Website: home-depot
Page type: payment
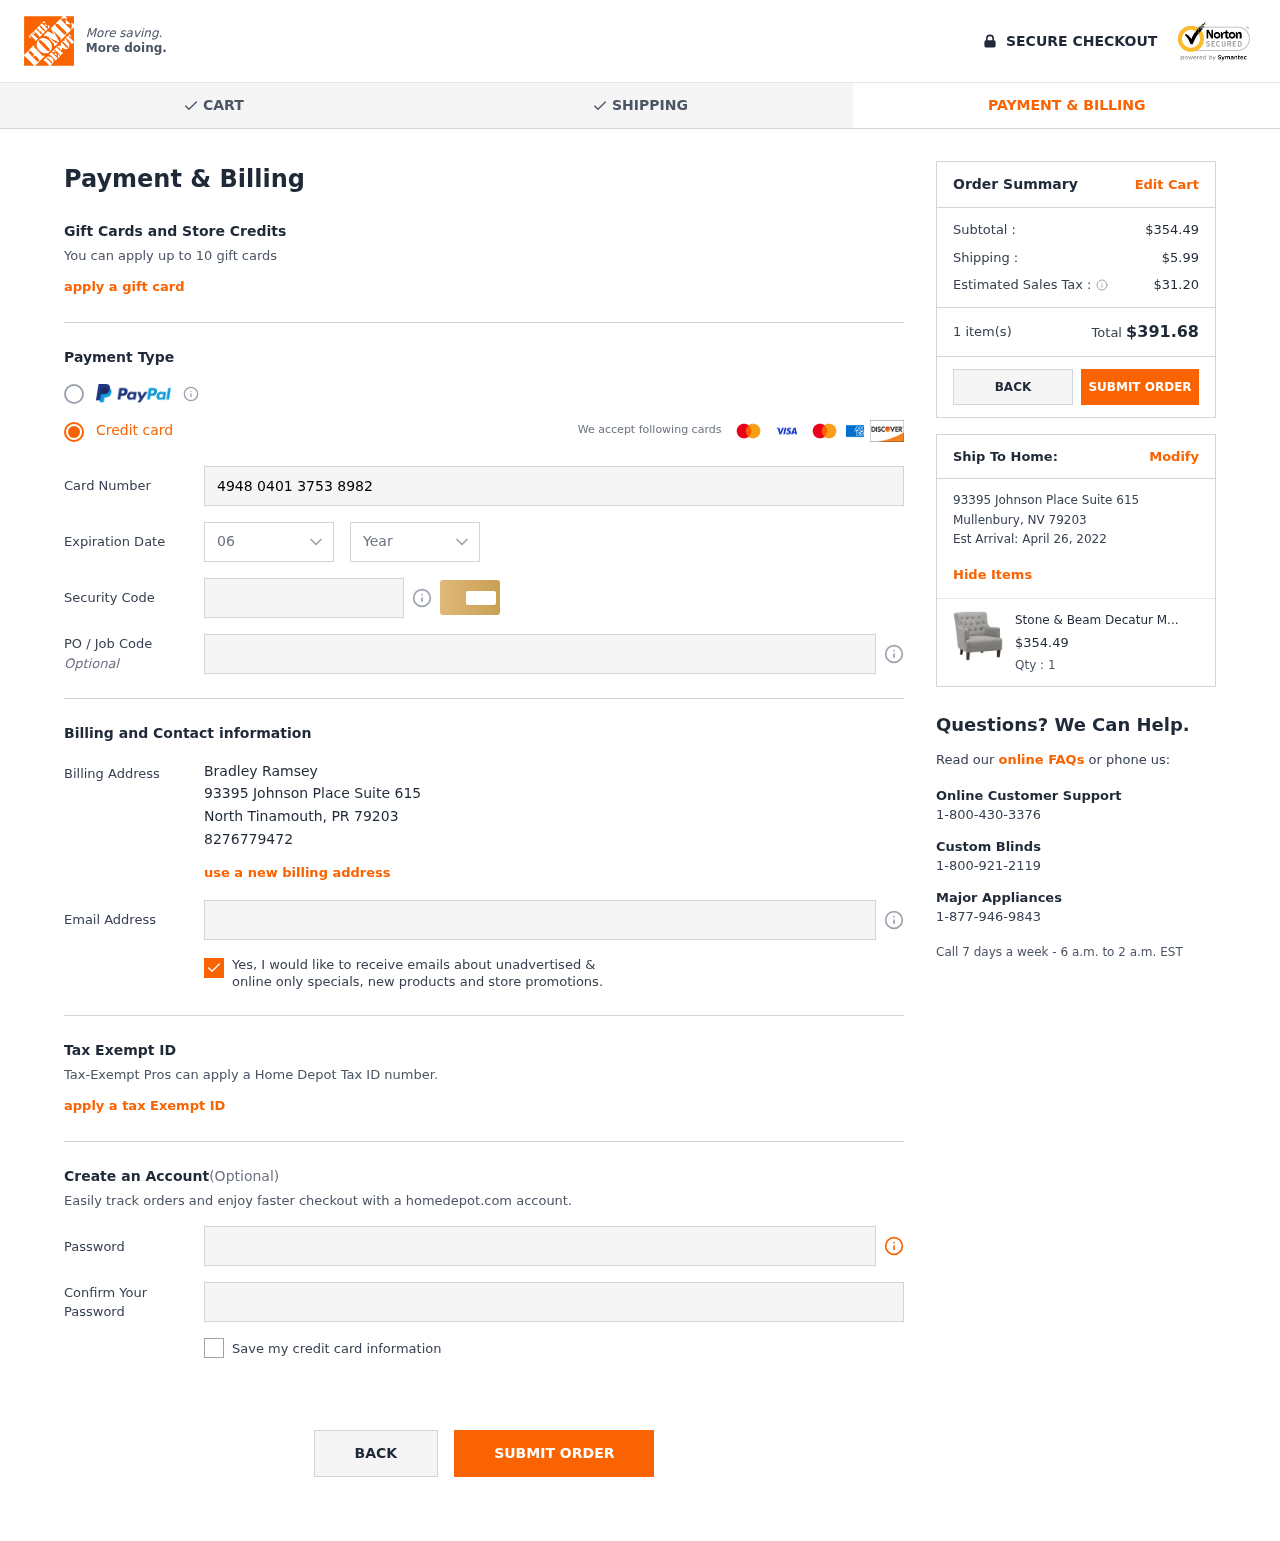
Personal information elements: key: PII_CARD_CVV
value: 329
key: PII_CARD_EXPIRY_MONTH
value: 06
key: PII_CARD_EXPIRY_YEAR
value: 28
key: PII_CARD_NUMBER
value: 4948 0401 3753 8982
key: PII_CITY
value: North Tinamouth
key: PII_CITY2
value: Mullenbury
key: PII_EMAIL
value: bradley_ramsey@hotmail.com
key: PII_FULLNAME
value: Bradley Ramsey
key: PII_PHONE
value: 8276779472
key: PII_POSTCODE
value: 79203
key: PII_POSTCODE2
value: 79203
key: PII_STATE_ABBR
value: PR
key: PII_STATE_ABBR2
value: NV
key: PII_STREET
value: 93395 Johnson Place Suite 615
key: PII_STREET2
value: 93395 Johnson Place Suite 615
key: PII_POSTCODE_FULL
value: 79203
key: PII_POSTCODE_NUMERIC
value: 79203
Product elements: key: PRODUCT1_NAME
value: Stone & Beam Decatur Modern Tufted Accent Chair
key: PRODUCT1_PRICE
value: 354.49
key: PRODUCT1_QUANTITY
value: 1
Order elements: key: ORDER_SUBTOTAL
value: $354.49
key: ORDER_SHIPPING_COST
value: $5.99
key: ORDER_TAX
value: $31.20
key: ORDER_NUM_ITEMS
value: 1 item(s)
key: ORDER_TOTAL
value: $391.68
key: ORDER_DELIVERY_DATE
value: April 26, 2022